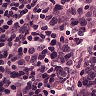
Metastatic tissue present: no